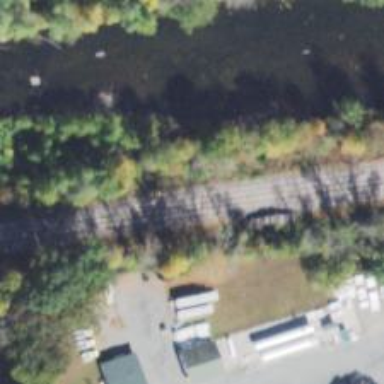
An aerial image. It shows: Railway siding for service.